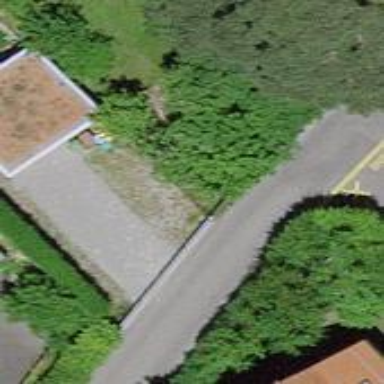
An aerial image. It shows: Residential road with asphalt surface.